Question: ### The problem:
I have an iOS 8 application with a framework for keychain access and a share extension.

Both, the host application and the share extension link the keychain access framework and they both share a keychain.
Everything works in Debug configuration. But when I use the Release configuration the value 'dataTypeRef' is always 'nil' when I try to receive a password from the keychain.
I have already tried to add an App Group but without luck.
Has anyone an idea why it doesn't work for Release builds? Thanks
### The code for the keychain access:
In the keychain access framework I add a password to the keychain like this:
'''
public class func setPassword(password: String, account: String, service: String = "kDDHDefaultService") {
var secret: NSData = password.dataUsingEncoding(NSUTF8StringEncoding, allowLossyConversion: false)!
let objects: Array = [secClassGenericPassword(), service, account, secret]
let keys: Array = [secClass(), secAttrService(), secAttrAccount(), secValueData()]
let query = NSDictionary(objects: objects, forKeys: keys)
SecItemDelete(query as CFDictionaryRef)
let status = SecItemAdd(query as CFDictionaryRef, nil)
}
'''
To receive the password I do this:
'''
public class func passwordForAccount(account: String, service: String = "kDDHDefaultService") -> String? {
let keys: [AnyObject] = [secClass(), secAttrService(), secAttrAccount(), secReturnData()]
let objects: [AnyObject] = [secClassGenericPassword(), service, account, true]
println("keys \(keys), objects \(objects)")
let queryAttributes = NSDictionary(objects: objects, forKeys: keys)
var dataTypeRef : Unmanaged<AnyObject>?
let status = SecItemCopyMatching(queryAttributes, &dataTypeRef);
if status == errSecItemNotFound {
println("not Found")
return nil
}
if dataTypeRef == nil { // dataTypeRef is always nil in Release builds
println("dataTypeRef == nil")
return nil
}
let retrievedDataRef : CFDataRef = dataTypeRef!.takeRetainedValue() as CFDataRef
let retrievedData : NSData = retrievedDataRef
let password = NSString(data: retrievedData, encoding: NSUTF8StringEncoding)
return password as? String
}
'''
This has nothing to do with the share extension it even doesn't work for the host application.
For a test I have added the KeychainAccess class to the target of the host application. But I still can't access the keychain in Release builds.
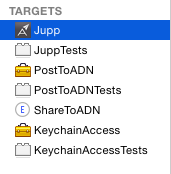
Answer: I think I found a temporary fix. As suggested in a comment to <URL> I set the optimization of the Swift compiler to 'None[-Onone]' in the keychain access target and it seems to work now.